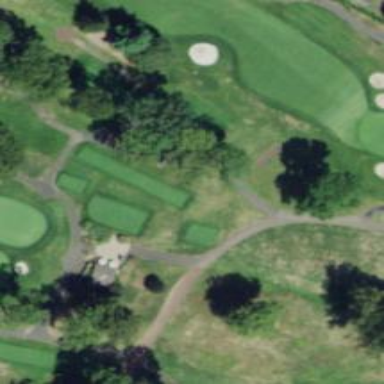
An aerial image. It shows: Path for both road and golf.